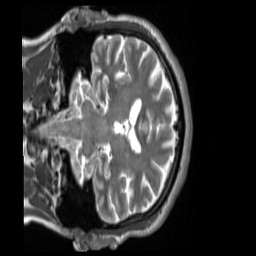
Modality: T2w
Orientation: coronal
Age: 37
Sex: male
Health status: ill
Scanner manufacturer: siemens
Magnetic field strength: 3 T
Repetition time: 2.8 s
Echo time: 0.326 s